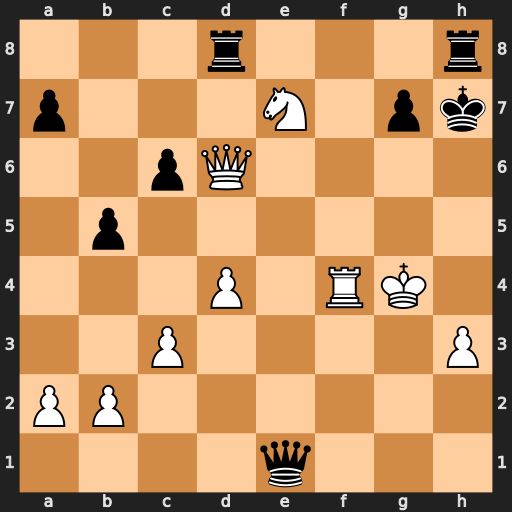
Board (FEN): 3r3r/p3N1pk/2pQ4/1p6/3P1RK1/2P4P/PP6/4q3
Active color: w
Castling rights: -
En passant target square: -
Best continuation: Qg6#